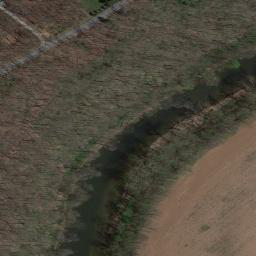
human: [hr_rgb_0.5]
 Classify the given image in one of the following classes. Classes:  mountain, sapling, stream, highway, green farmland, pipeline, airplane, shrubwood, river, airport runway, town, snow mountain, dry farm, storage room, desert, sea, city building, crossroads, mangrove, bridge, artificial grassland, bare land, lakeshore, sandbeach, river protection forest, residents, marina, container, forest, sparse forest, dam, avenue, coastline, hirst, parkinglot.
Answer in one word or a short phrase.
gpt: river